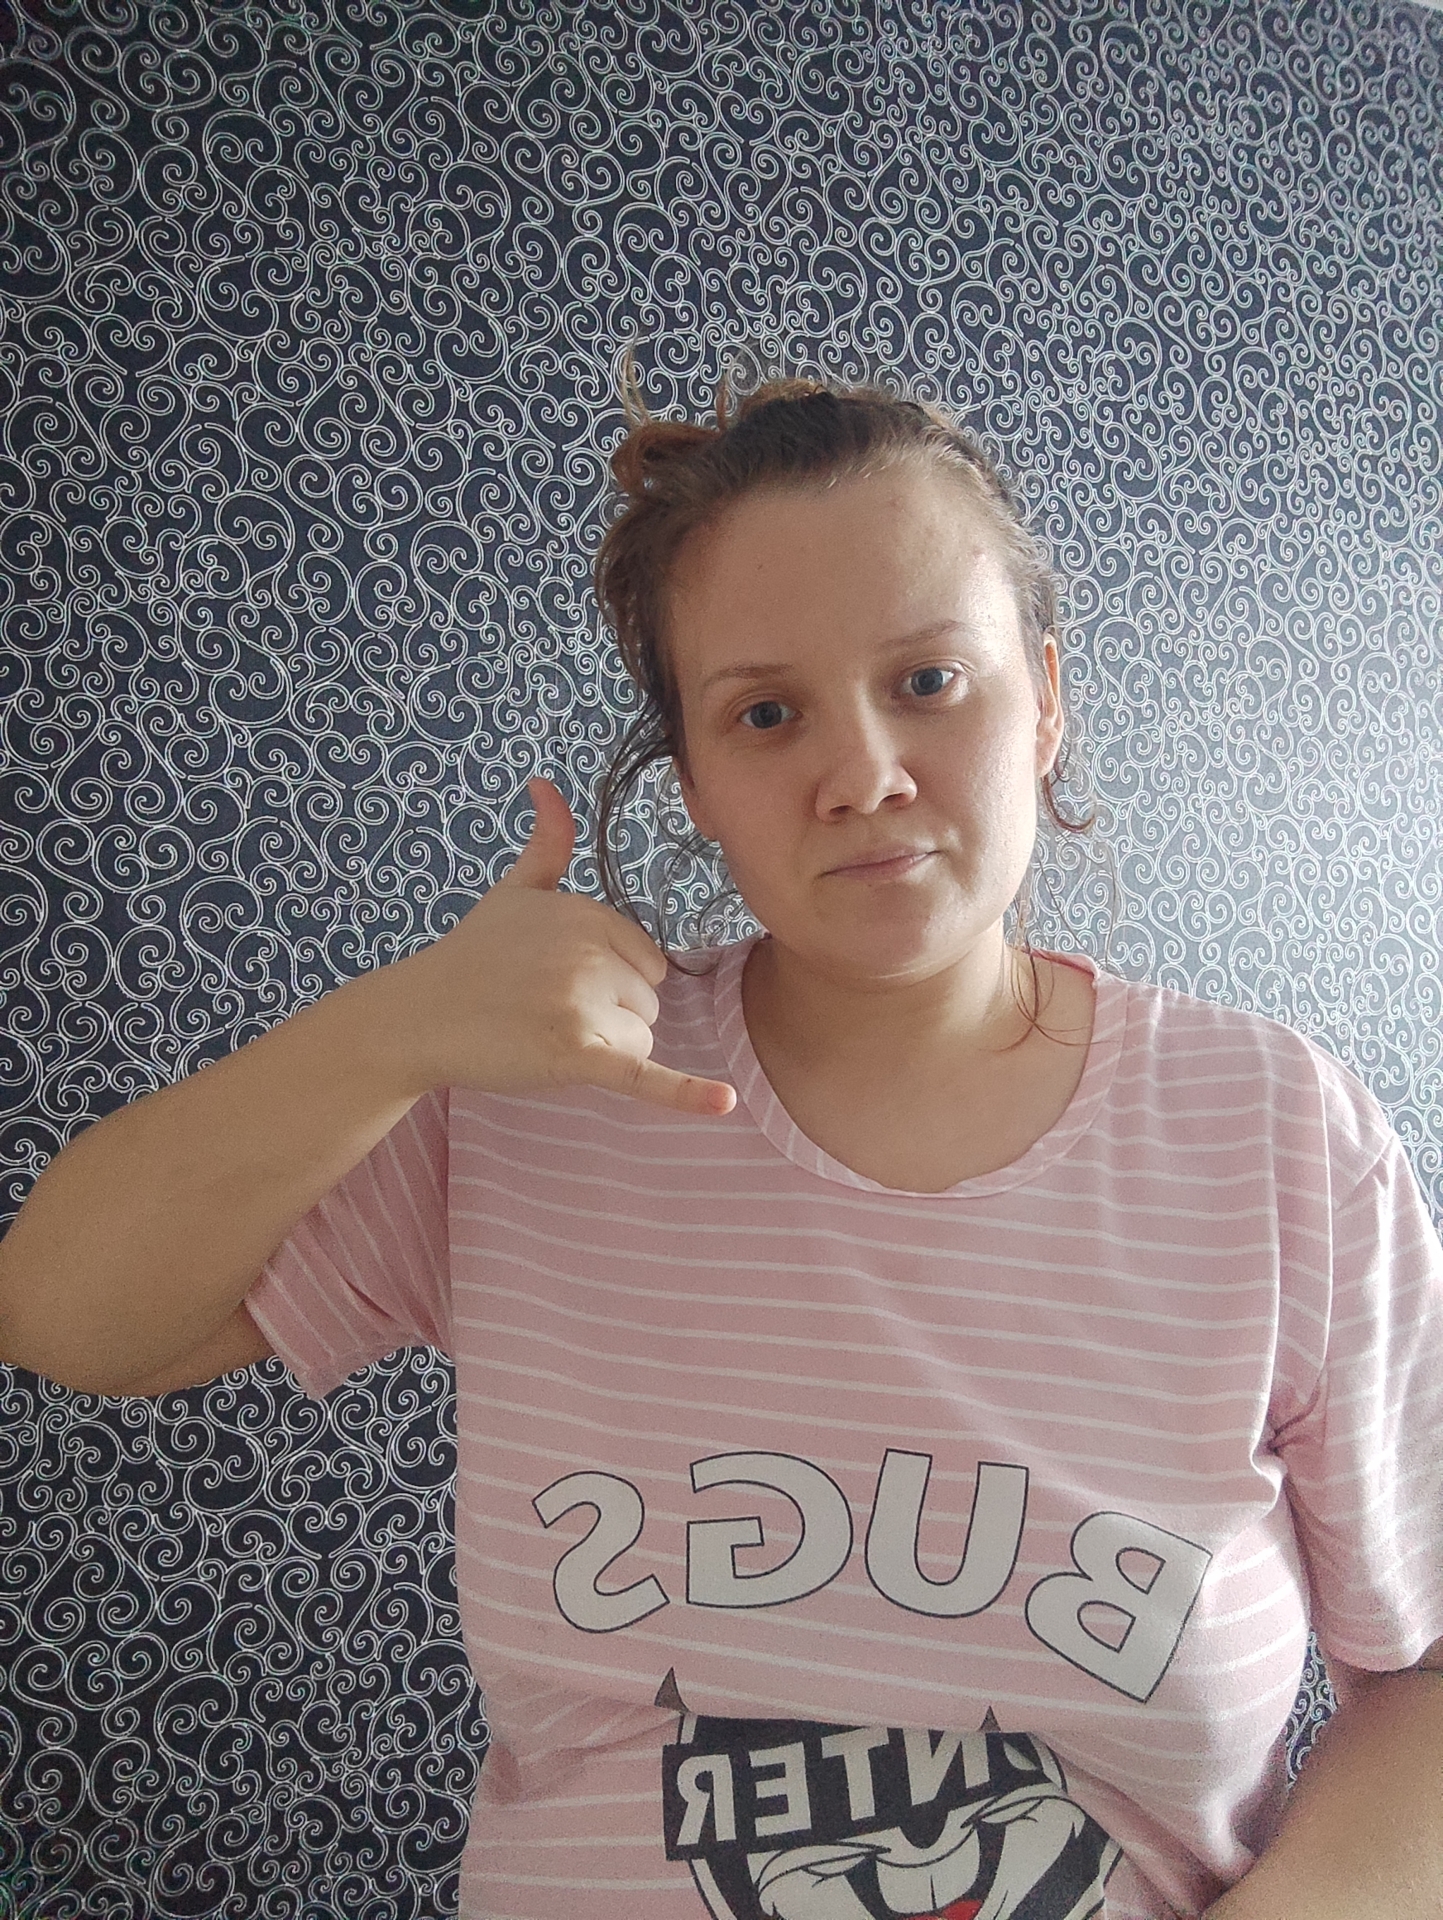
Label: clear